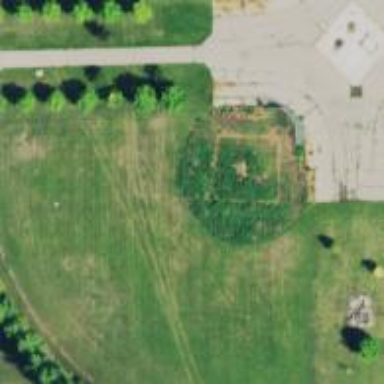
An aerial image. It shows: Softball pitch for leisure land activities.